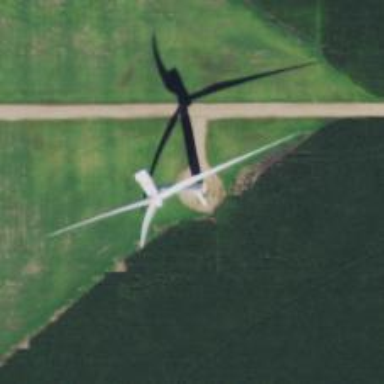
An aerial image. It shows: Wind generator with horizontal axis. The generator is wind turbine.